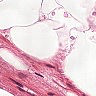
Metastatic tissue present: no